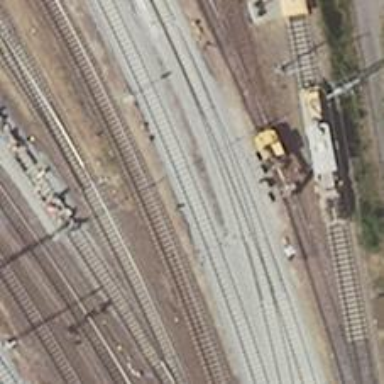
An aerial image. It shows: Rail yard with electrified contact lines for the trains.